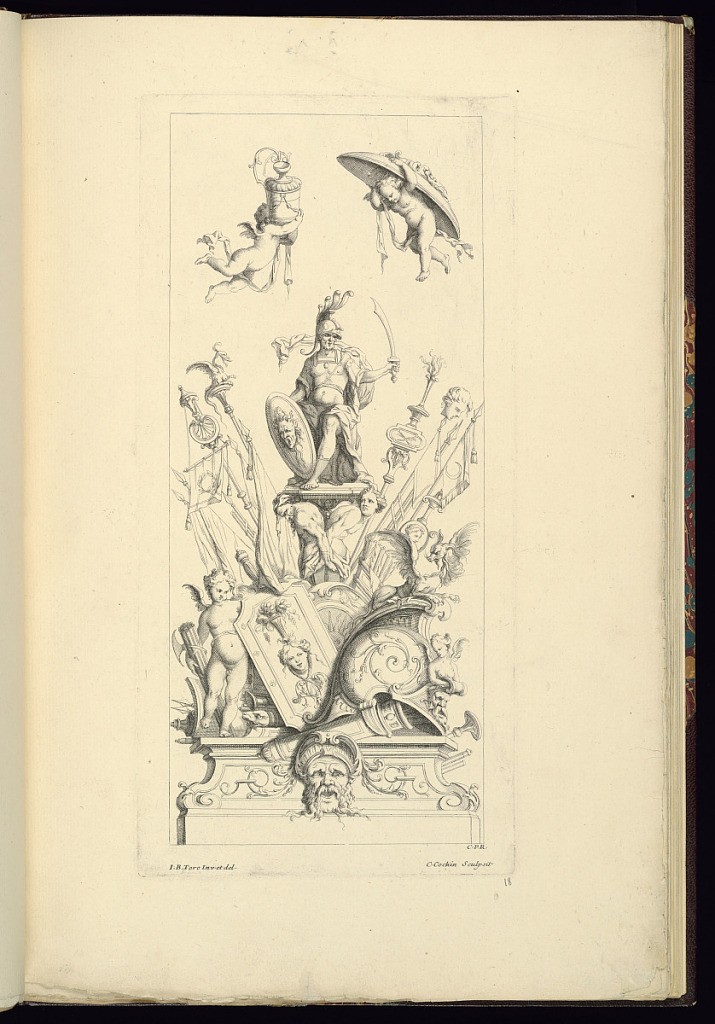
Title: Military Ornament Design
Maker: Jean-Bernard Turreau, French, 1672 - 1731
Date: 1716
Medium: Etching on laid paper
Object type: Print
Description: Ornament design featuring military motifs. In the center, a seated man wearing armor and holding a sword and shield on a pedestal supported by male figures, surrounded by shields, flaming torches, mythological creatures, putti, banners, spears, flags, quivers of arrows, helmets, shields on a base. With putti above holding a shield and a jug. The plate is signed.